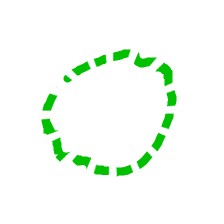
Shape: circle